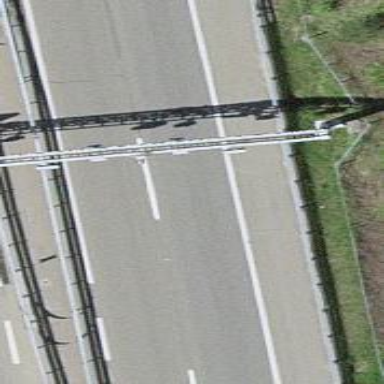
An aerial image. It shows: Gantry structure.